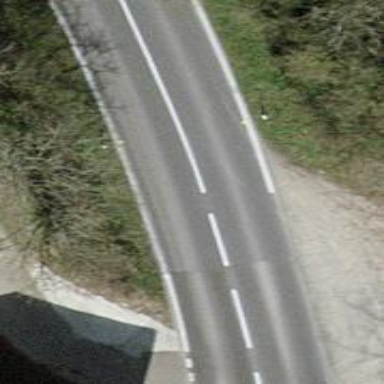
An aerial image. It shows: Asphalt road classified as tertiary.